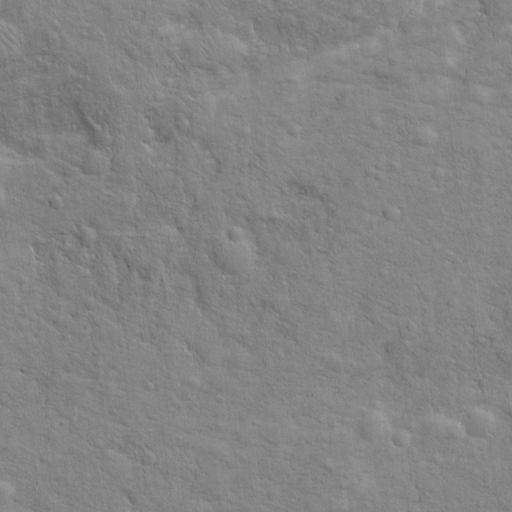
Classes present: Background